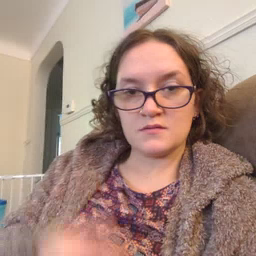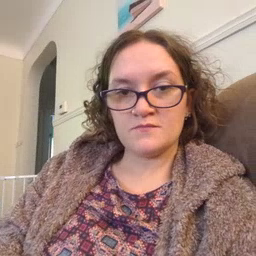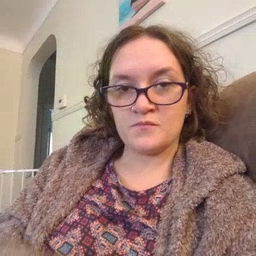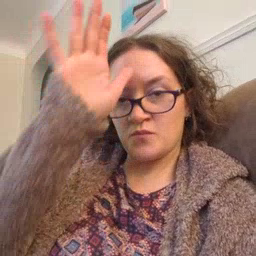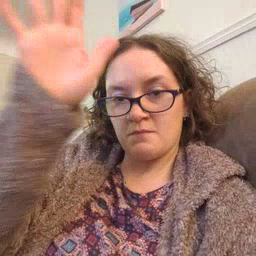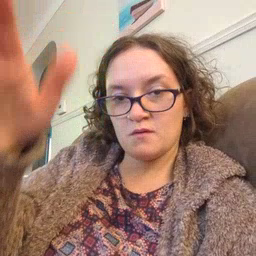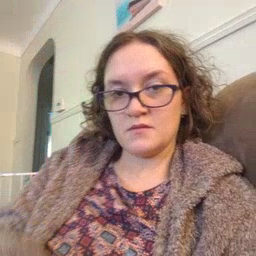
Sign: grandpa